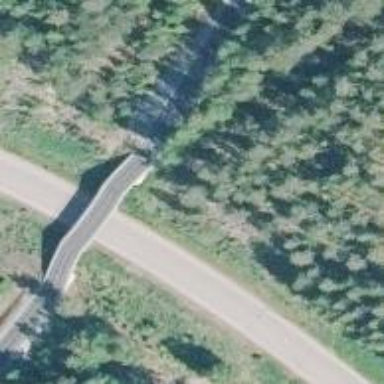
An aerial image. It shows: Bridge over railway track of class A.